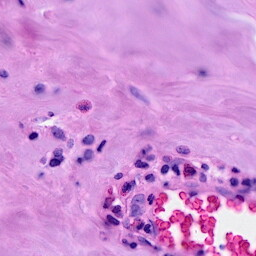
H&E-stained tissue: Breast